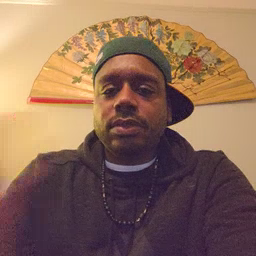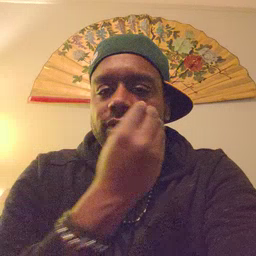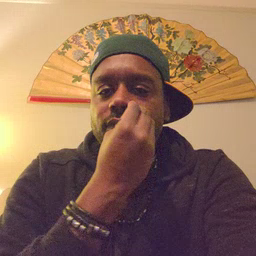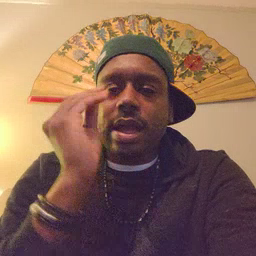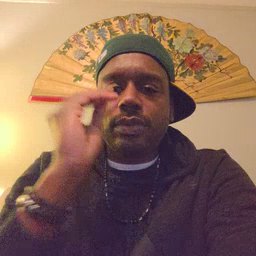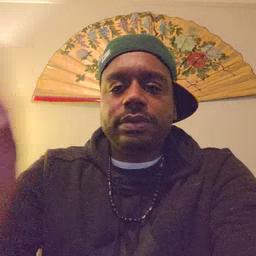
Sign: flower